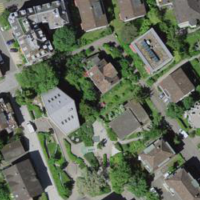
EUNIS habitat code: 55
Species observed at this site:
Phytolacca acinosa